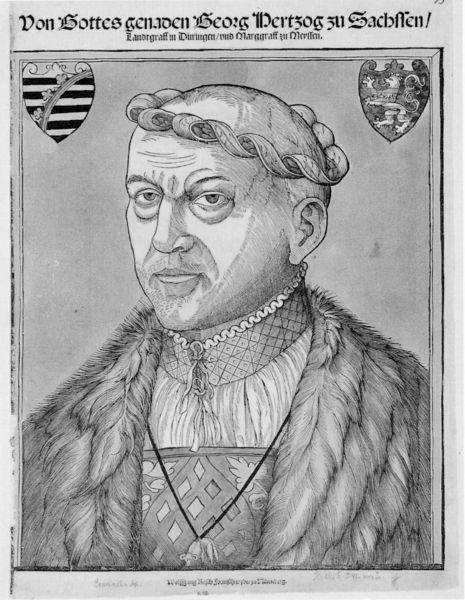
Titel: Bildnis von Herzog Georg von Sachsen
Künstler: Wolfgang Resch
Institution: (Seriendruck)
Schlagwörter: mann, weiß, frisur, grau, haar, hut, mund, nase, schwarz, stirn, zeichnung, hemd, augen, band, falten, federn, gesicht, kragen, pelz, bildnis, portrait, porträt, kirche, haare, mantel, adel, fell, schrift, papier, kette, graphik, kahl, glatze, deutsch, tusche, buch, druck, schwarz-weiss, stich, illustration, text, hässlich, strin, haarkranz, stehkragen, kranz, tracht, wappen, pelzmantel, anhänger, herzog, mönch, reif, löwe, stier, flugblatt, altdeutsch, georg, tonsur, sachsen, thüringen, seriendruck, haaare, protest, ferdern, wappem, tonsor, georg herzog von sachen, herzog zu sachsen, i, gette, herzog von sachen, langgraf